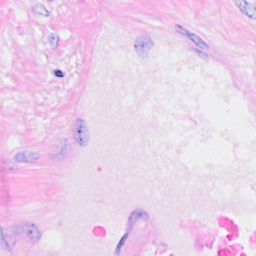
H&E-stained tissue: Breast